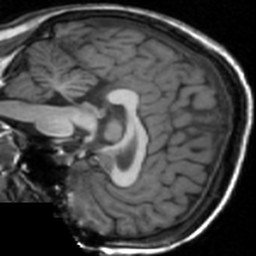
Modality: T1w
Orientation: sagittal
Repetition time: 0.008948 s
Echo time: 0.001784 s